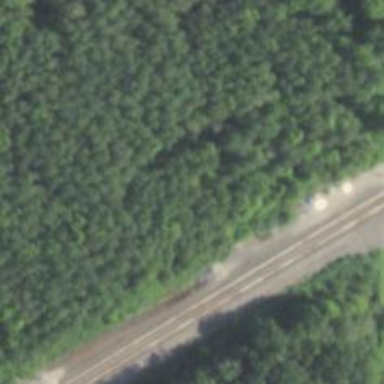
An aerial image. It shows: Junction on the railway.